Can you highlight the differences in these two pictures?
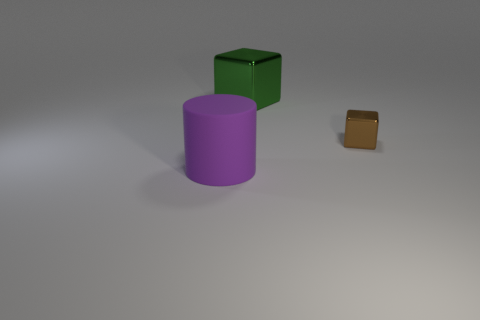
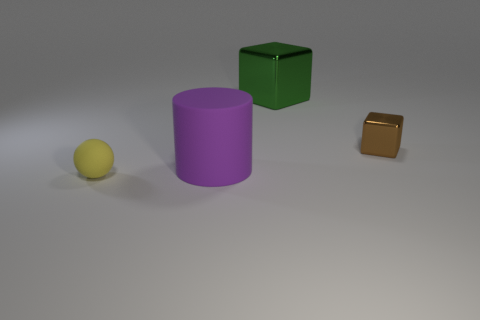
the sphere has appeared
the yellow thing has appeared
the yellow rubber thing has been added
the tiny yellow rubber sphere in front of the brown block has appeared
the tiny yellow rubber sphere that is on the left side of the tiny brown cube has been newly placed
the small yellow rubber sphere that is on the left side of the large green object has been newly placed